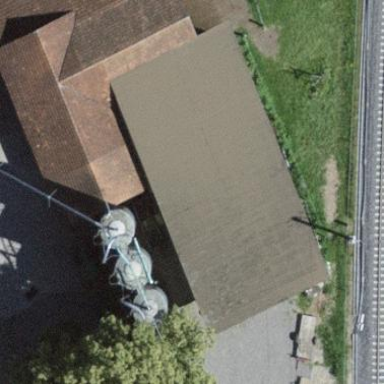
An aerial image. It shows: Barn.